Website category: university
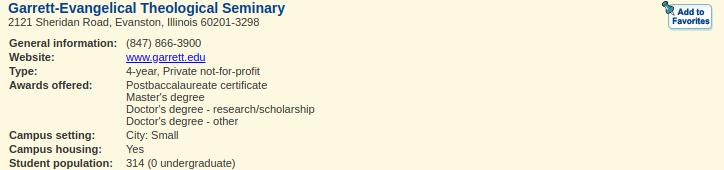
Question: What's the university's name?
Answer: Garrett-Evangelical Theological Seminary

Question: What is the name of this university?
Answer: Garrett-Evangelical Theological Seminary

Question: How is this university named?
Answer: Garrett-Evangelical Theological Seminary

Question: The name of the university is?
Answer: Garrett-Evangelical Theological Seminary

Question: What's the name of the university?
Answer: Garrett-Evangelical Theological Seminary

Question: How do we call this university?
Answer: Garrett-Evangelical Theological Seminary

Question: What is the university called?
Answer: Garrett-Evangelical Theological Seminary

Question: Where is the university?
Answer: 2121 Sheridan Road, Evanston, Illinois 60201-3298

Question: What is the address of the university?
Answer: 2121 Sheridan Road, Evanston, Illinois 60201-3298

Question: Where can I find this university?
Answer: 2121 Sheridan Road, Evanston, Illinois 60201-3298

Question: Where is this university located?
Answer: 2121 Sheridan Road, Evanston, Illinois 60201-3298

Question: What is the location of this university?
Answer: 2121 Sheridan Road, Evanston, Illinois 60201-3298

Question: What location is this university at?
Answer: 2121 Sheridan Road, Evanston, Illinois 60201-3298

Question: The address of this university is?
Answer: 2121 Sheridan Road, Evanston, Illinois 60201-3298

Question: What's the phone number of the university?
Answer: (847) 866-3900

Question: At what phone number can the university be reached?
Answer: (847) 866-3900

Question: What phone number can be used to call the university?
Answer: (847) 866-3900

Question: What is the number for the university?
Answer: (847) 866-3900

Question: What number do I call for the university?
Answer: (847) 866-3900

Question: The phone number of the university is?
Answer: (847) 866-3900

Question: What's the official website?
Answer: www.garrett.edu

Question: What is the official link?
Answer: www.garrett.edu

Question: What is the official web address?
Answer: www.garrett.edu

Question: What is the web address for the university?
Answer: www.garrett.edu

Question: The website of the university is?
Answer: www.garrett.edu

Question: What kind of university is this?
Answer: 4-year, Private not-for-profit

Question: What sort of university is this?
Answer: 4-year, Private not-for-profit

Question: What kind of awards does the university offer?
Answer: Postbaccalaureate certificate Master's degree Doctor's degree - research/scholarship Doctor's degree - other

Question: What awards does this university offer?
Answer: Postbaccalaureate certificate Master's degree Doctor's degree - research/scholarship Doctor's degree - other

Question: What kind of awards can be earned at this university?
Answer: Postbaccalaureate certificate Master's degree Doctor's degree - research/scholarship Doctor's degree - other

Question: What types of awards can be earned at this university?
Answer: Postbaccalaureate certificate Master's degree Doctor's degree - research/scholarship Doctor's degree - other

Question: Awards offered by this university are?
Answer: Postbaccalaureate certificate Master's degree Doctor's degree - research/scholarship Doctor's degree - other

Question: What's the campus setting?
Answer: City: Small

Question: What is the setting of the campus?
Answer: City: Small

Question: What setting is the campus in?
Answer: City: Small

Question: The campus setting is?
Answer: City: Small

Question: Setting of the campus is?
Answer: City: Small

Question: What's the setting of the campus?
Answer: City: Small

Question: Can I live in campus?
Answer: Yes

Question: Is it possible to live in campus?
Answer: Yes

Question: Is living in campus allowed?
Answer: Yes

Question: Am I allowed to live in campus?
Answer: Yes

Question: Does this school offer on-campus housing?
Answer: Yes

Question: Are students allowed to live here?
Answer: Yes

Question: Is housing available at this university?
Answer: Yes

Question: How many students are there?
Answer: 314 (0 undergraduate)

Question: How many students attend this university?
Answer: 314 (0 undergraduate)

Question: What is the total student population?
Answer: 314 (0 undergraduate)

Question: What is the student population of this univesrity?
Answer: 314 (0 undergraduate)

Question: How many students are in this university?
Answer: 314 (0 undergraduate)

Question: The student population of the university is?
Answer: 314 (0 undergraduate)